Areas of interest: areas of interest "Driving School"
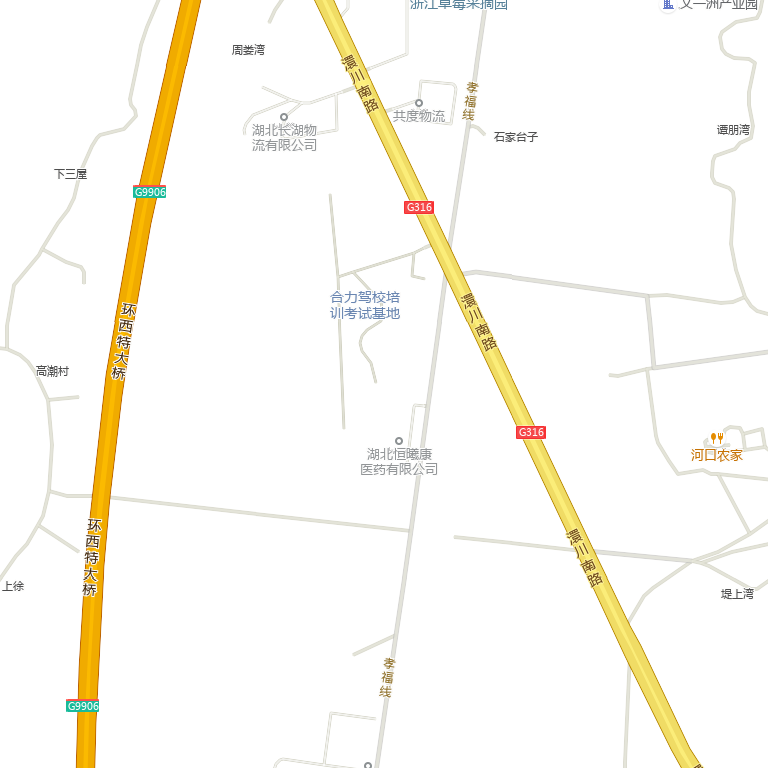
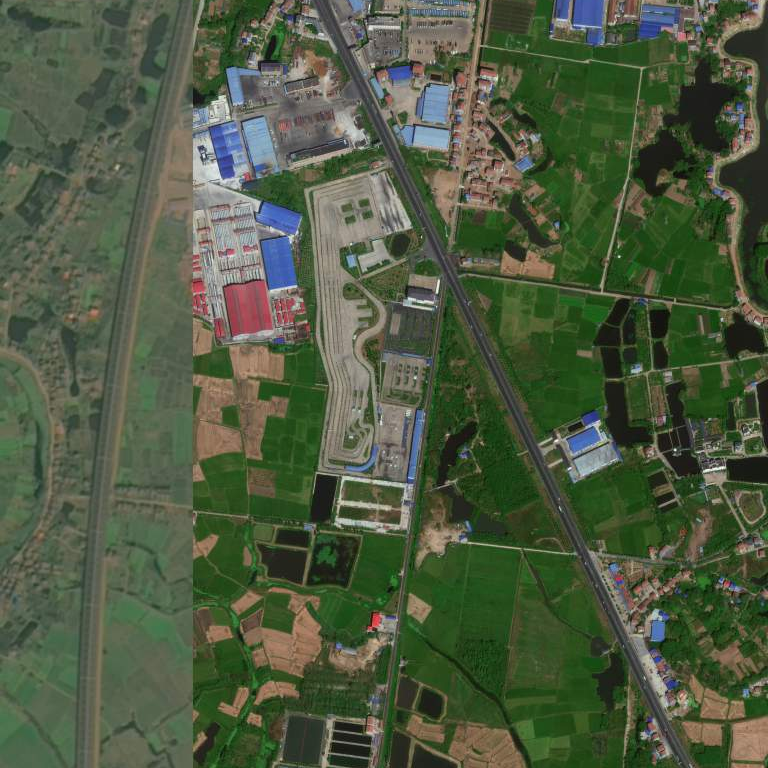